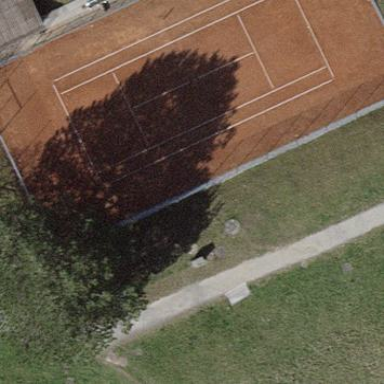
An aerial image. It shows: Tennis court on pitch.